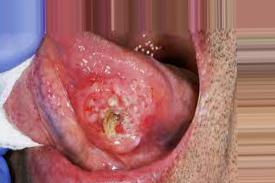
Condition: Mouth Ulcer